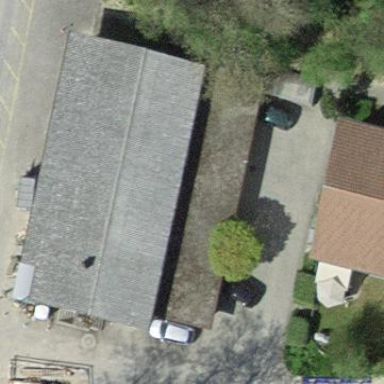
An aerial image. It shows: Warehouse building.